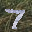
Label: 7